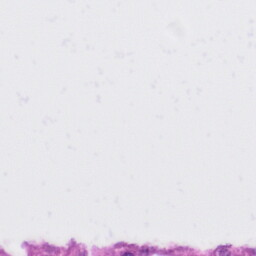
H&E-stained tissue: Liver